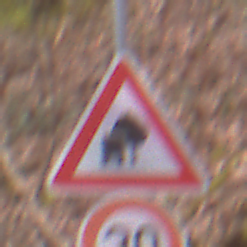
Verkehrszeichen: UnzureichendesLichtraumprofil
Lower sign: Geschwindigkeit30
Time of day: Midday
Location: Outdoor (Nature)
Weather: Overcast
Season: Autumn
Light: Natural